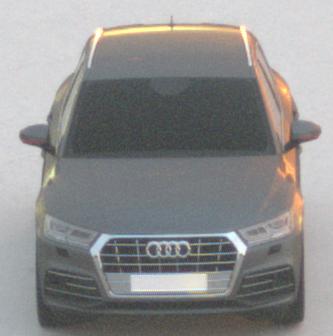
Make: Audi
Model: Q5 45 TFSI
Detailed model: Q5 (FY)
Model produced from: 2019/01
Model produced until: 2019/05
Doors: 5
Color: gray
Road condition: dry road
Daytime: sunrise or sunset
Contrast: medium contrast